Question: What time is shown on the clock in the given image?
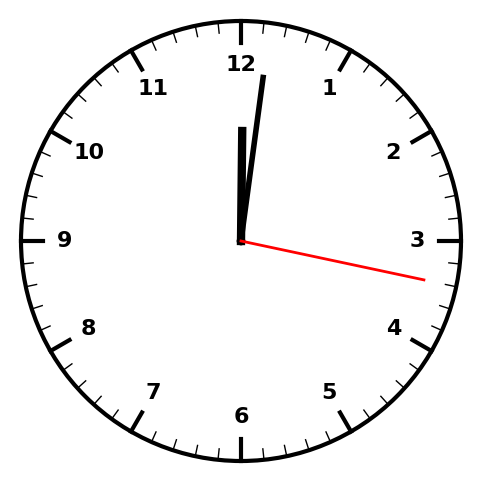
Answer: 12:01:17